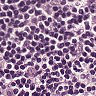
Metastatic tissue present: no